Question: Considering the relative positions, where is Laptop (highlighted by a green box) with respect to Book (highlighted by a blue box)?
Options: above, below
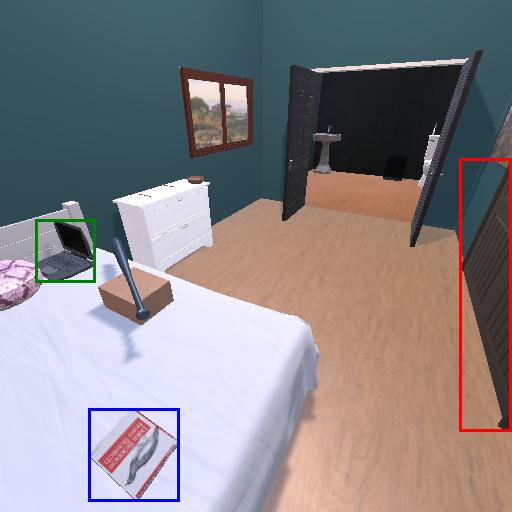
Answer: above